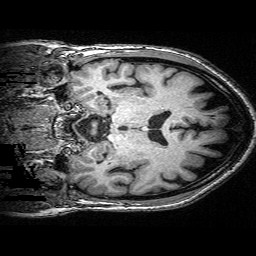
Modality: T1w
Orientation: coronal
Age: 64
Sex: male
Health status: ill
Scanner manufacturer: siemens
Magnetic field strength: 3 T
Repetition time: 0.0025 s
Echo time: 0.00336 s